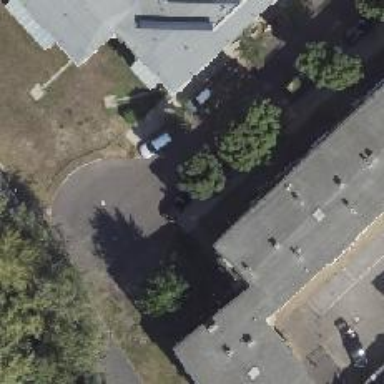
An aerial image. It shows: There is parking obstacle present.